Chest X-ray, PA view. Patient: 67 years old, sex M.
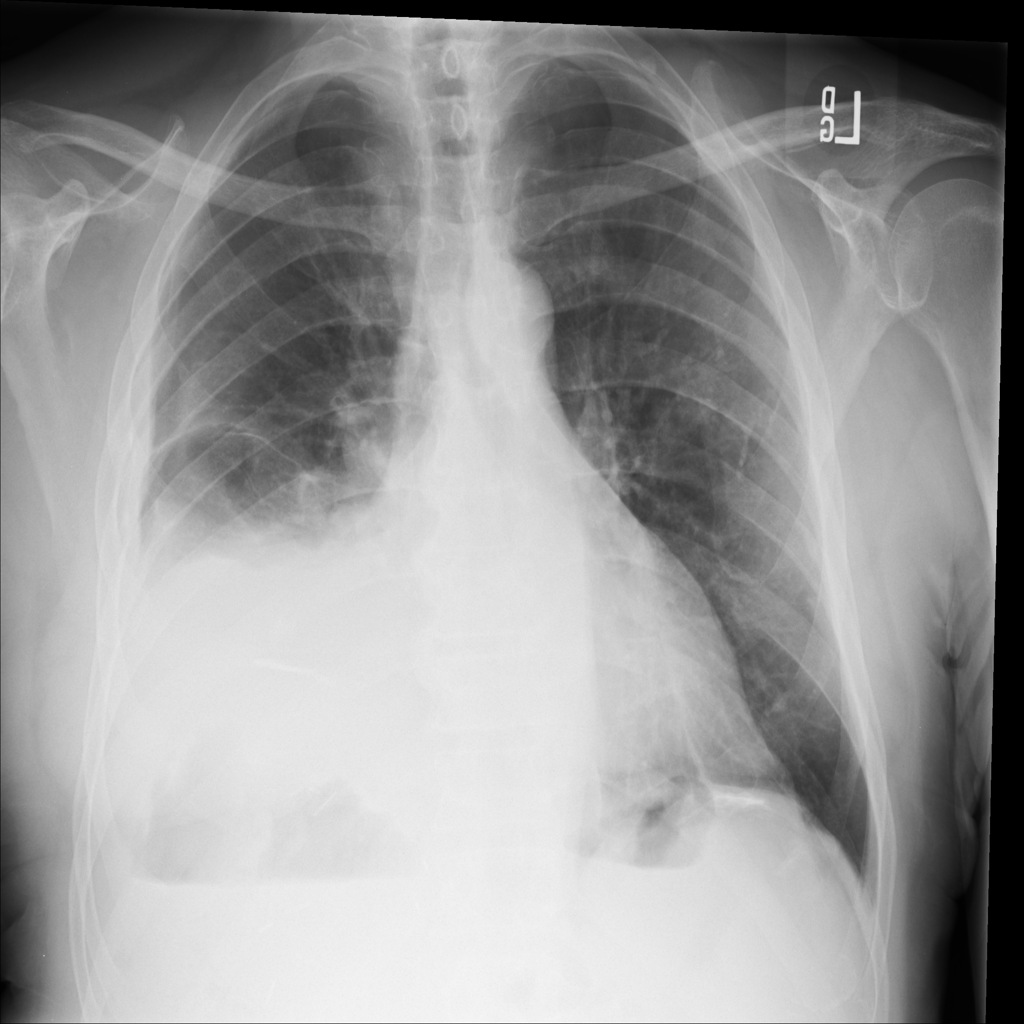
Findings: No Finding